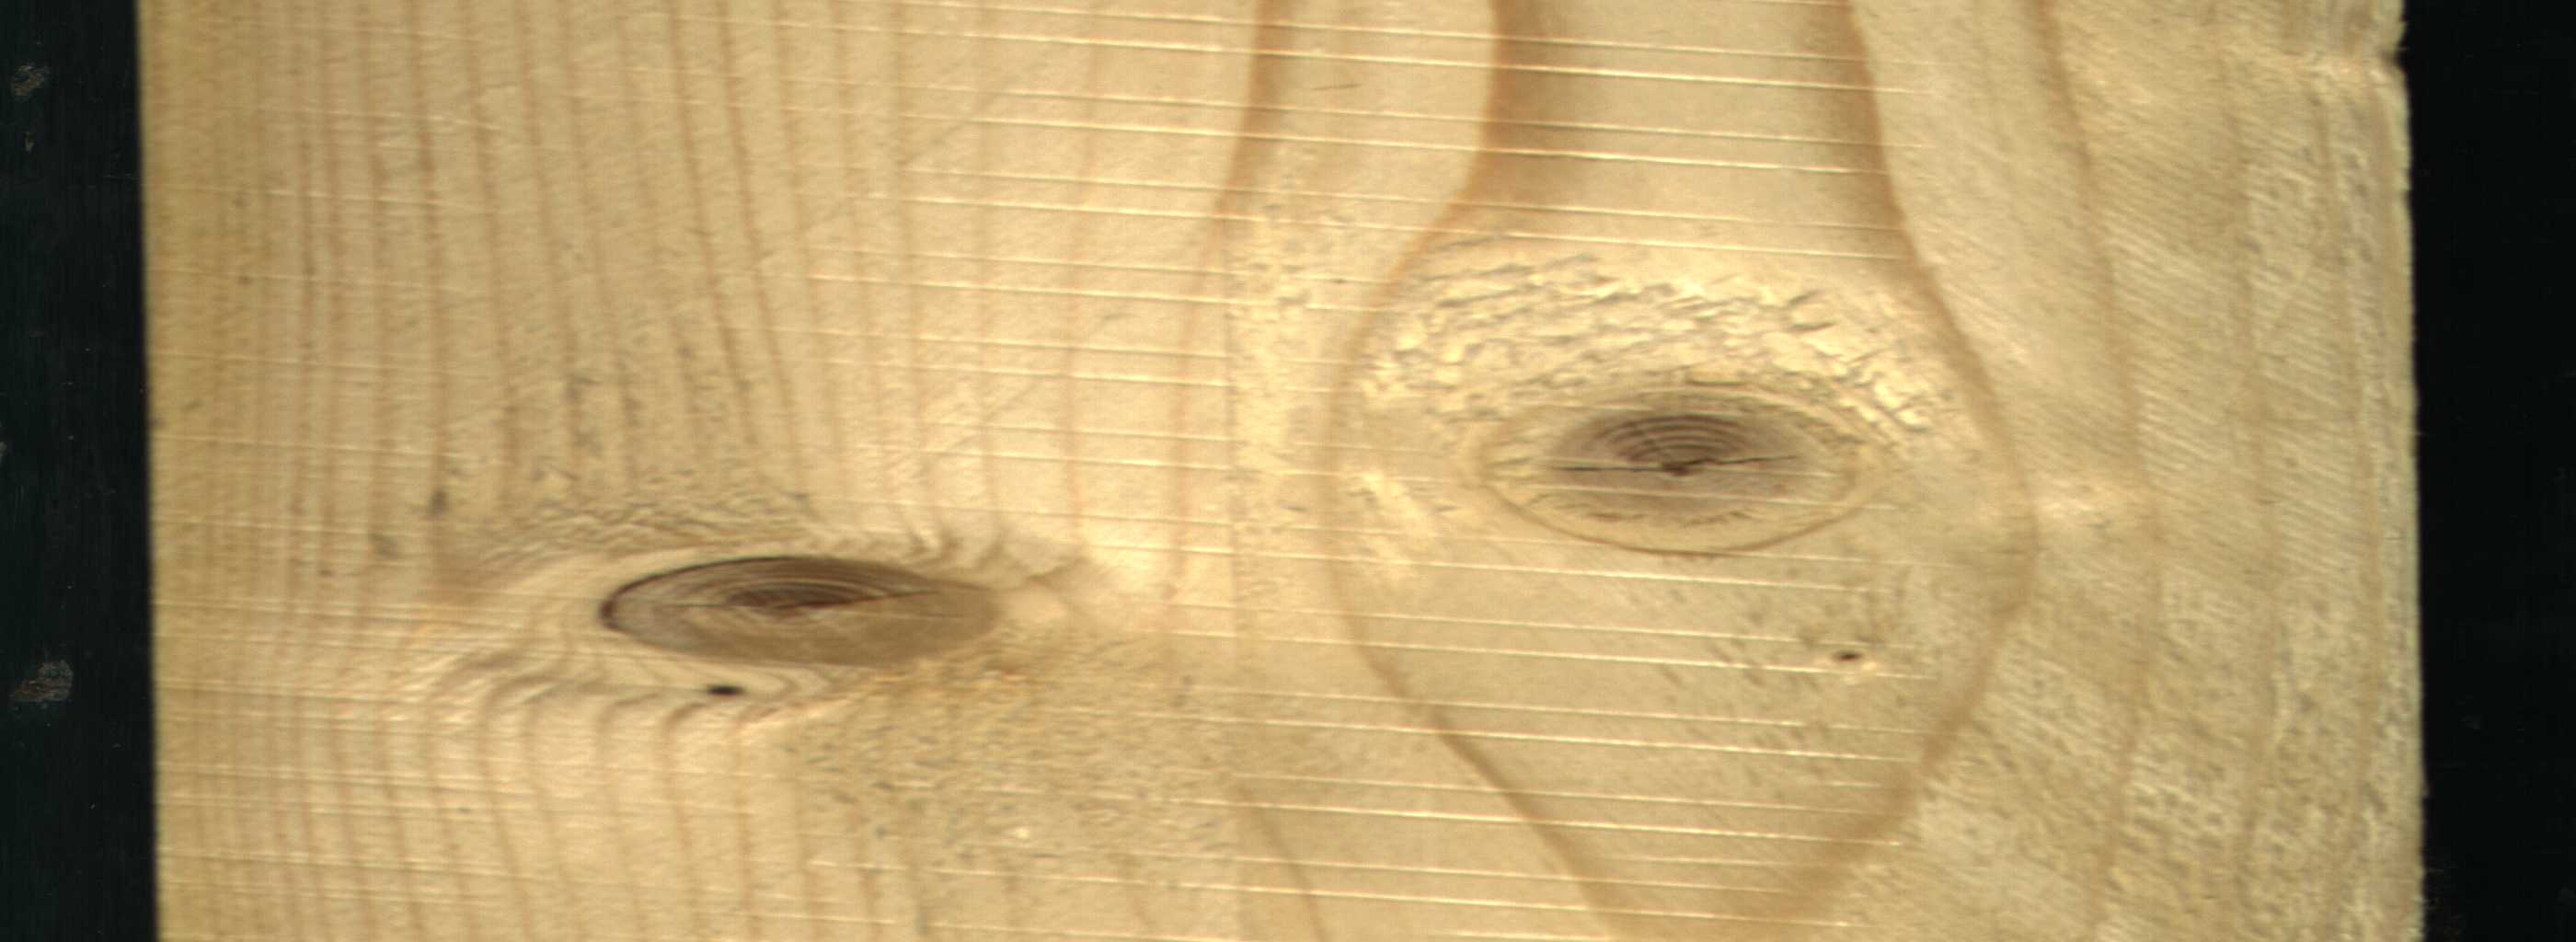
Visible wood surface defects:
knot_with_crack
knot_with_crack
Live_Knot